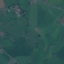
Land use / land cover class: Pasture